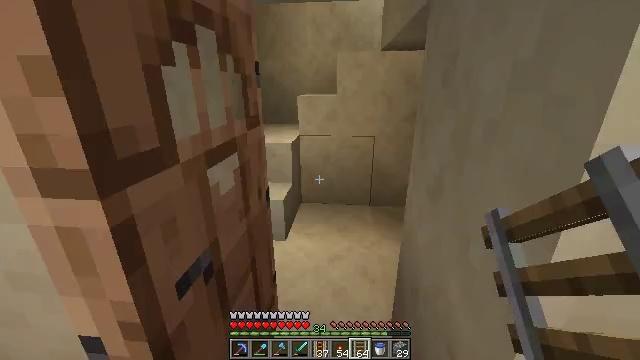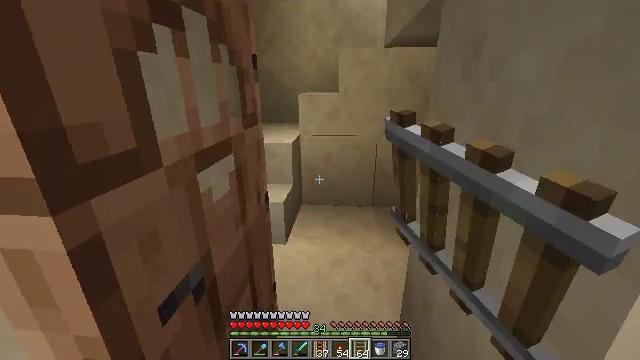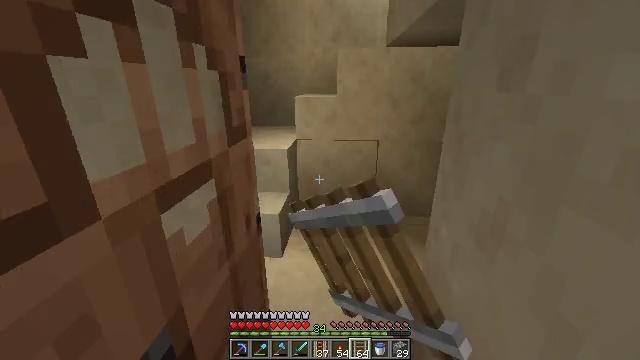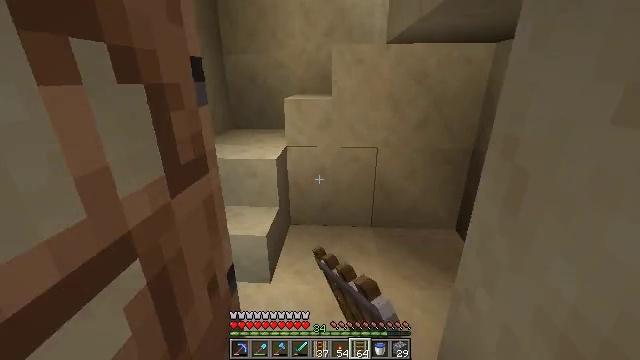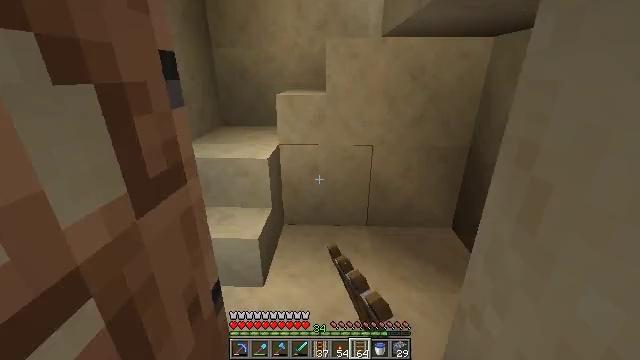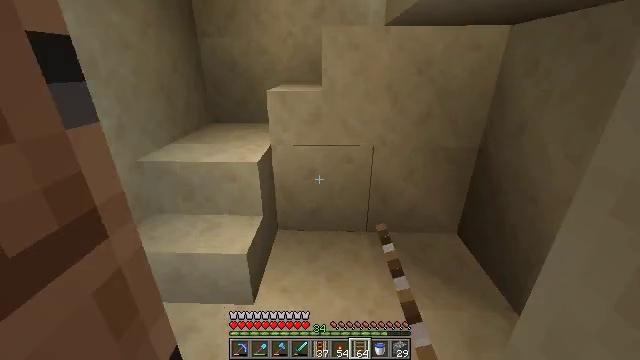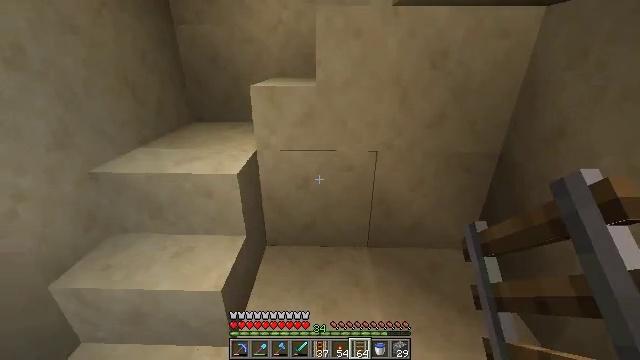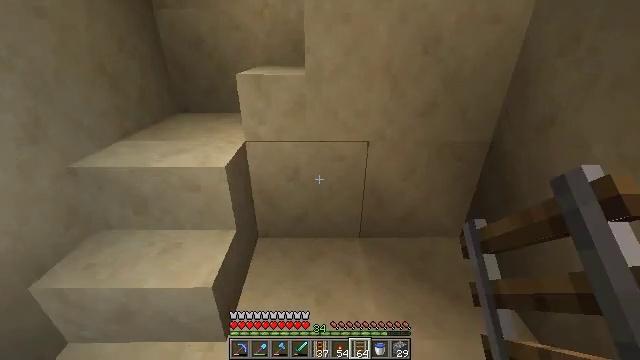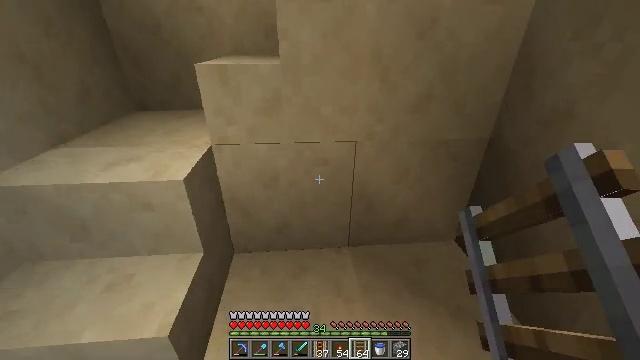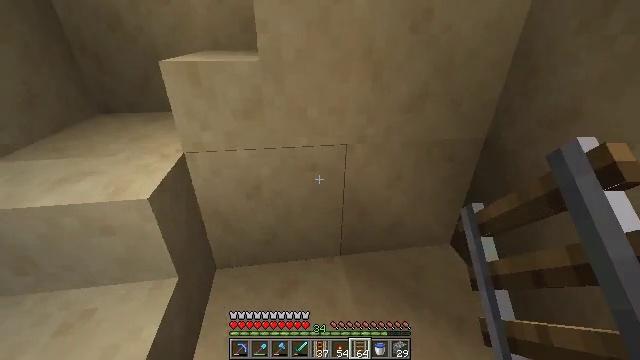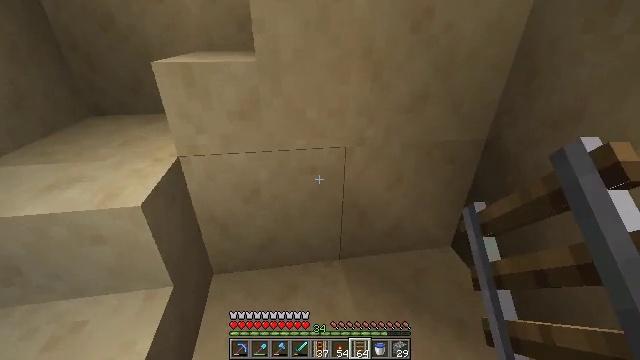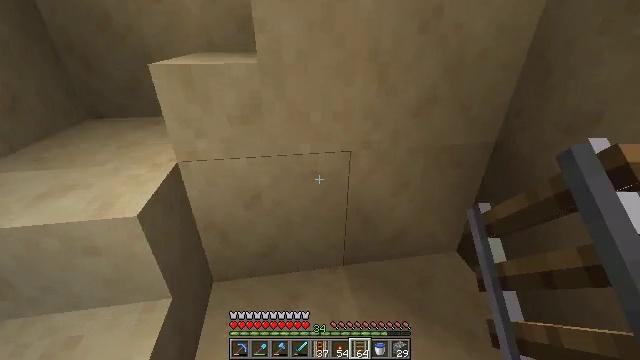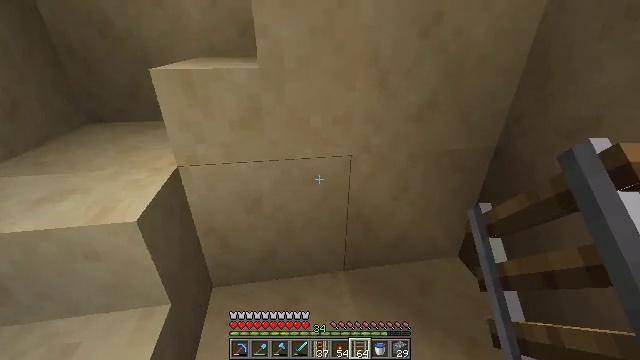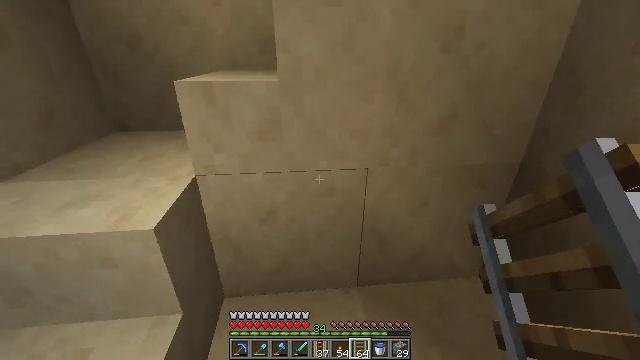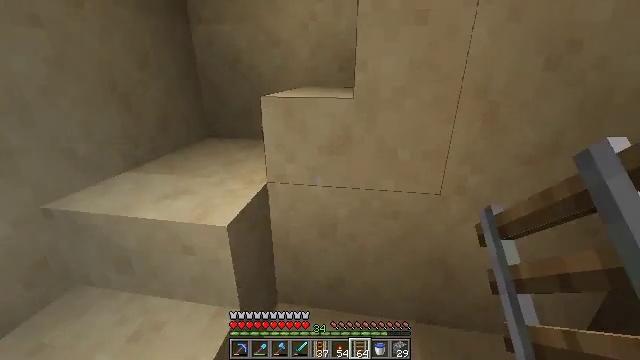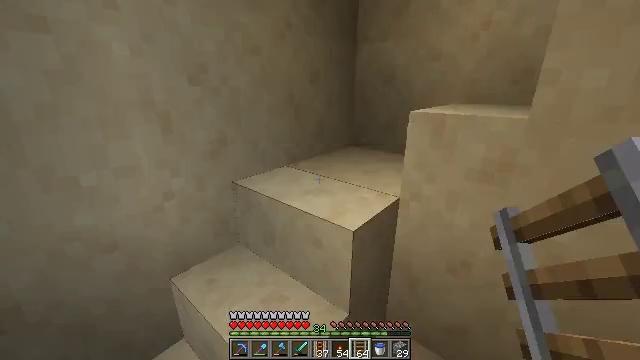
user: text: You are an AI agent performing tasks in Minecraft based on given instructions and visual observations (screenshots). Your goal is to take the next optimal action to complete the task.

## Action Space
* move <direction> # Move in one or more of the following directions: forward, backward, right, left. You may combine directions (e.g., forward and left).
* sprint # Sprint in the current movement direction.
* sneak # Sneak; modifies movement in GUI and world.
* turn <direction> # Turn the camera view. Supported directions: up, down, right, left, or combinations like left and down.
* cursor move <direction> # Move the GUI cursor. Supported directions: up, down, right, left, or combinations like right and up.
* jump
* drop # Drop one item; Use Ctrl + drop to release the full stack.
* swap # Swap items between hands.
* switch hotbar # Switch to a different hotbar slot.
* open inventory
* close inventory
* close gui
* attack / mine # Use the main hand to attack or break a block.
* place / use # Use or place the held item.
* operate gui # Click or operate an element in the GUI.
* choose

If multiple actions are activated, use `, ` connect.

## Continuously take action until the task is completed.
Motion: motion action
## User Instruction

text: Drop a smooth sandstone.
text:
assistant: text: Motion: move forward, use / place
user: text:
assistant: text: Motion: move forward, use / place
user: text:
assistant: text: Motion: move forward, turn right, use / place
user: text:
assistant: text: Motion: move forward, turn right and down
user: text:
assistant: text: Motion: move forward, turn down
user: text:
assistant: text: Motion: move forward, turn down
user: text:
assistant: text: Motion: move forward, turn right and down
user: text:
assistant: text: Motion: move forward, turn right and down
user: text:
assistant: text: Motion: turn right
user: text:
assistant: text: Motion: no_op
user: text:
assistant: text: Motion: no_op
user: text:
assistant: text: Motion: no_op
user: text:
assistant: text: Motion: turn left and up
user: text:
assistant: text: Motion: turn left and up
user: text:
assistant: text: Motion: move left, turn left and up
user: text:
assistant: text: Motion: move left, turn left and up
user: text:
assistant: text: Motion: move left, turn left
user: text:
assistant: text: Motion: move forward and move left, turn left and up
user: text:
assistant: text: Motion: move forward and move left, turn left
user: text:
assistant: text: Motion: move forward and move left, turn left
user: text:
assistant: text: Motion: move forward and move left, turn left
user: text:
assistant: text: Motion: move forward and move left
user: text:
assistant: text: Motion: move forward and move left
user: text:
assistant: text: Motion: move forward
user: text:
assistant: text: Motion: move forward
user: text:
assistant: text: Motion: move forward
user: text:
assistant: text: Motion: move forward, sprint, turn left and up
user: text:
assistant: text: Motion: move forward, sprint
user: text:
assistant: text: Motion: move forward, sprint
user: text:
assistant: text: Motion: move forward, sprint